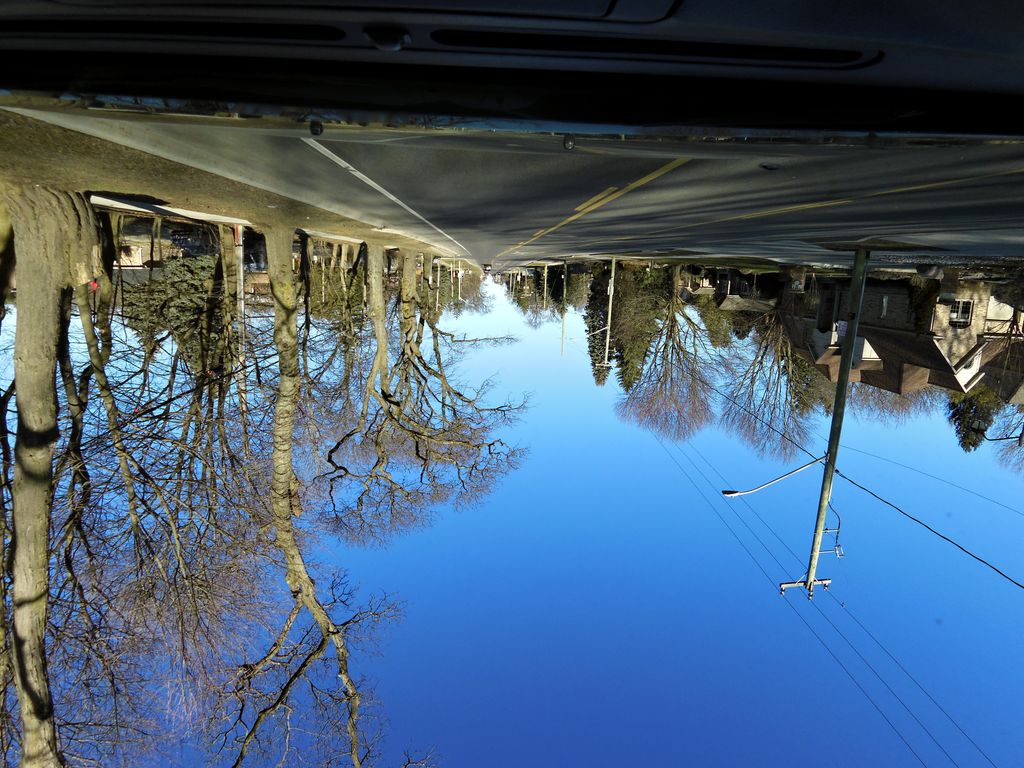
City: hamilton